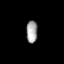
Tissue: lung
Cell type: Myeloid cells
Senescence score: 0.5739
Nuclear area (px): 250
Mean DAPI intensity: 157.448